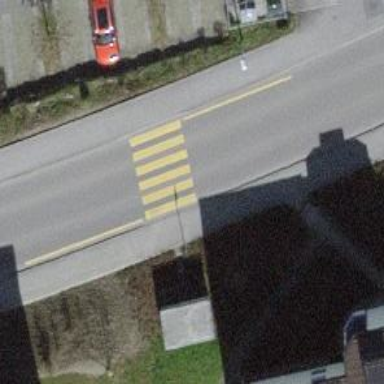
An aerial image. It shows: Uncontrolled zebra crossing with zebra markings.